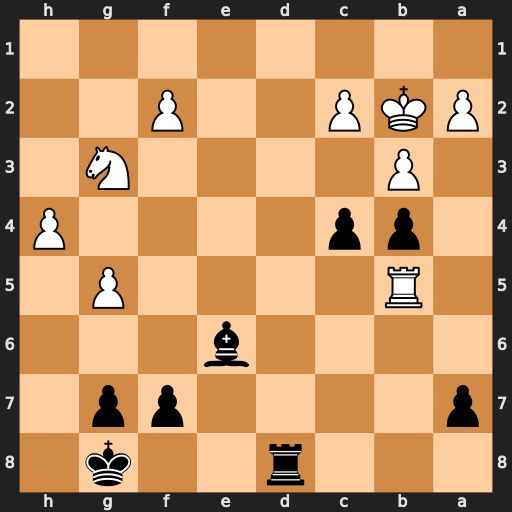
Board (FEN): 3r2k1/p4pp1/4b3/1R4P1/1pp4P/1P4N1/PKP2P2/8
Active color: b
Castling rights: -
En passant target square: -
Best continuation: c3+ Kc1 Bg4 Rb8 Rxb8